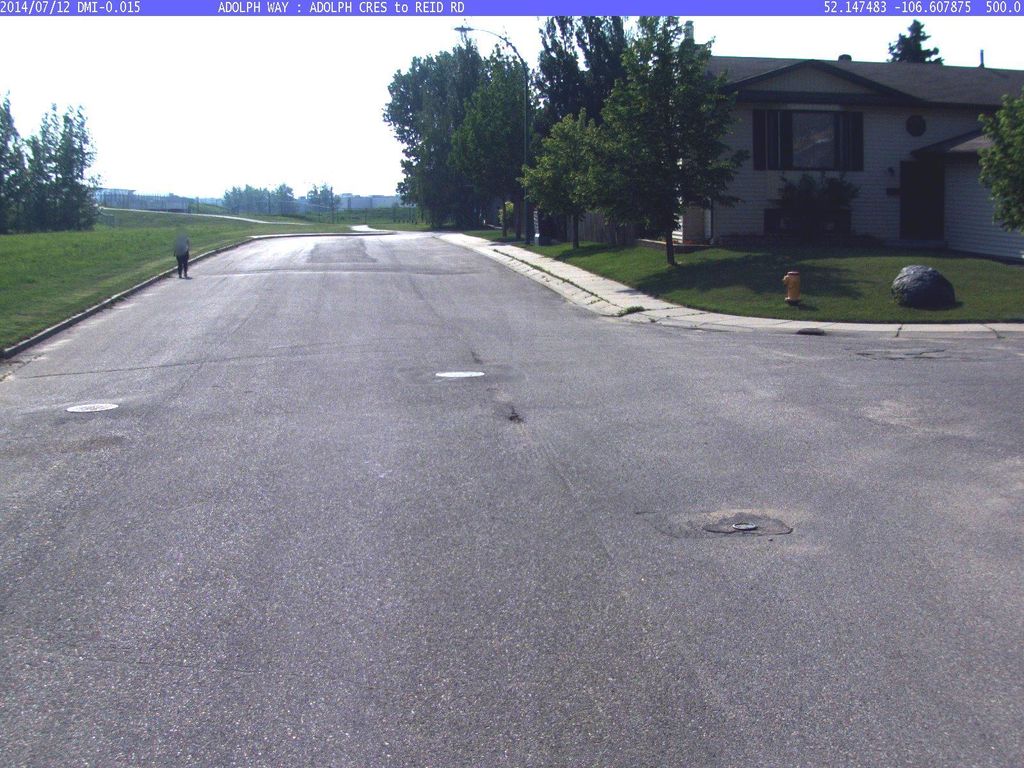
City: saskatoon